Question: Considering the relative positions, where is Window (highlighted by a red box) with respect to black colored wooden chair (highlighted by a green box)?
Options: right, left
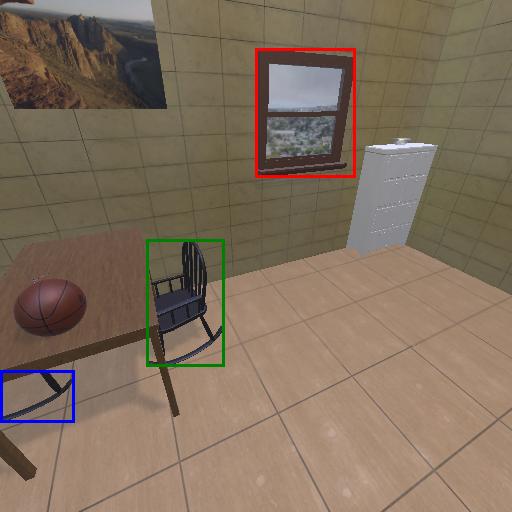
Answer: right